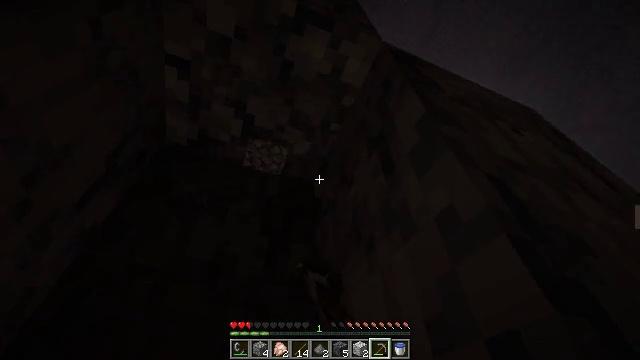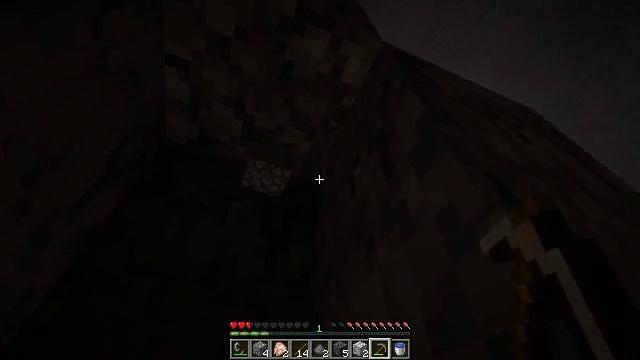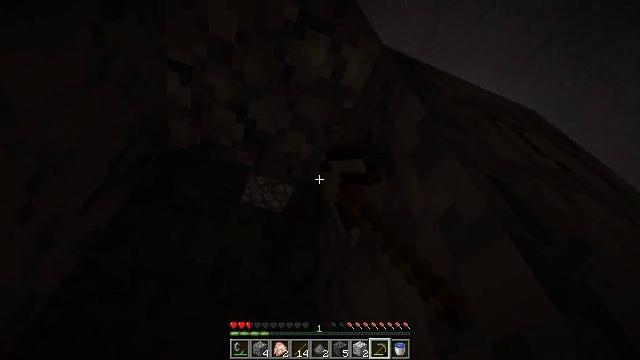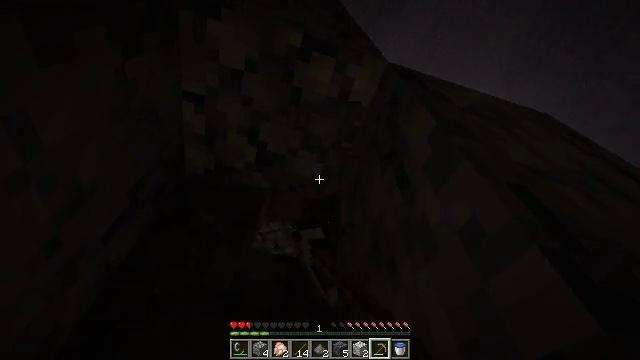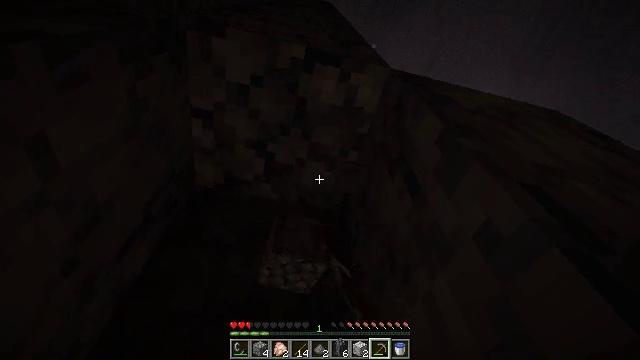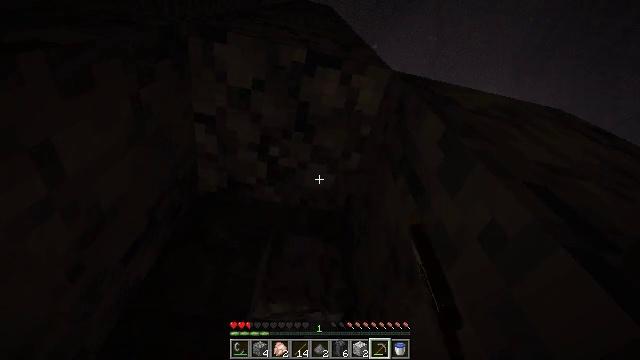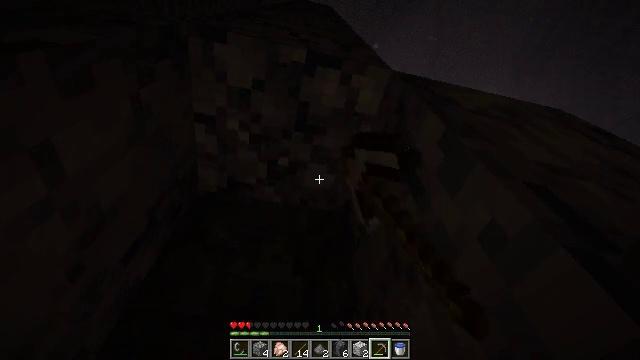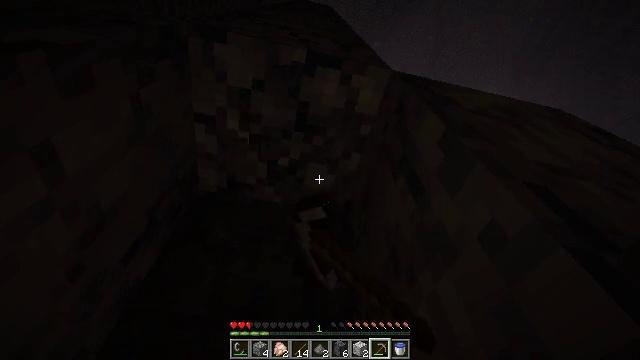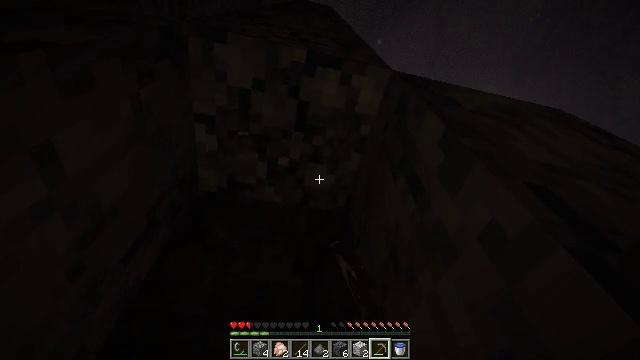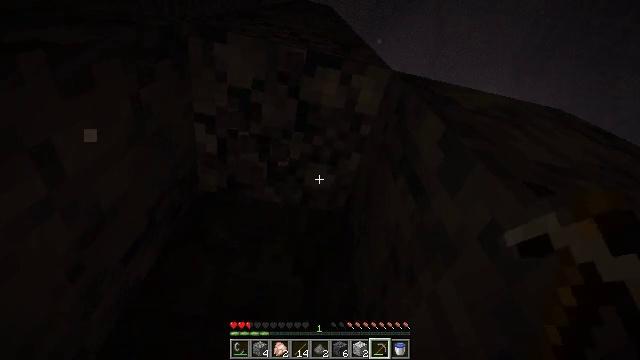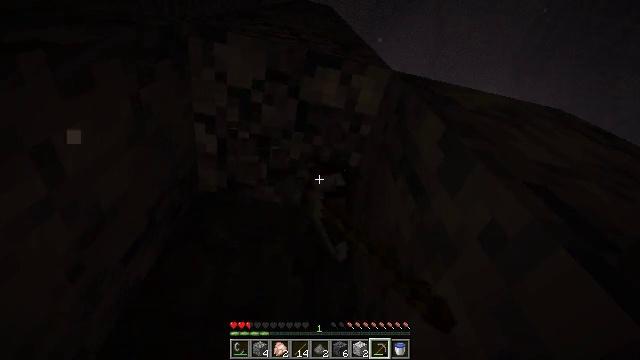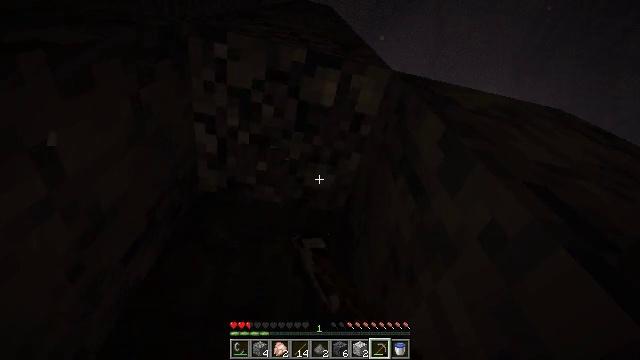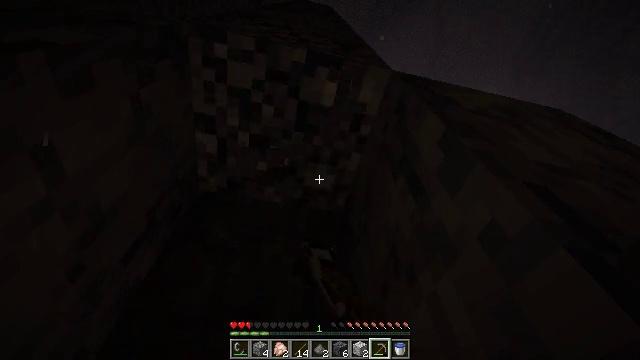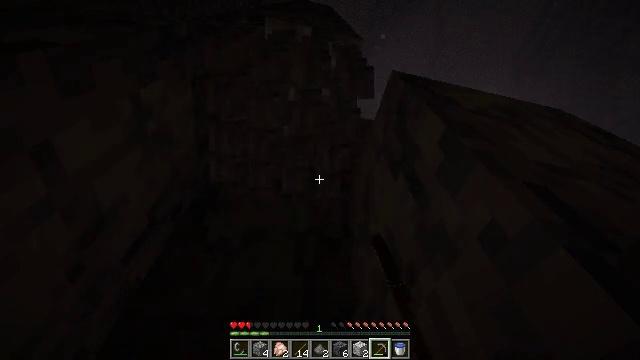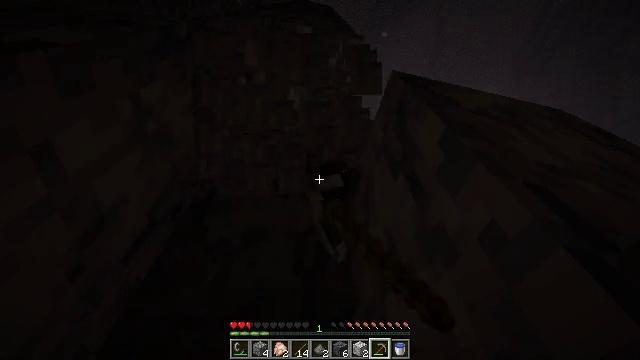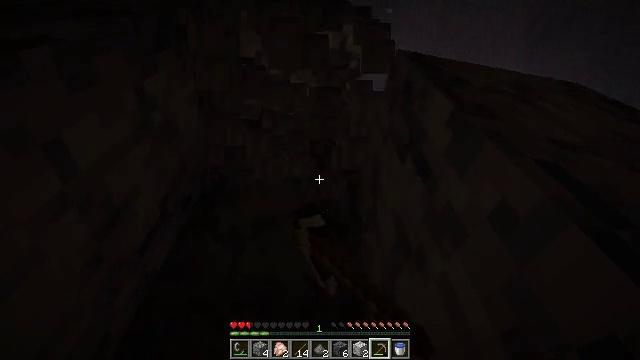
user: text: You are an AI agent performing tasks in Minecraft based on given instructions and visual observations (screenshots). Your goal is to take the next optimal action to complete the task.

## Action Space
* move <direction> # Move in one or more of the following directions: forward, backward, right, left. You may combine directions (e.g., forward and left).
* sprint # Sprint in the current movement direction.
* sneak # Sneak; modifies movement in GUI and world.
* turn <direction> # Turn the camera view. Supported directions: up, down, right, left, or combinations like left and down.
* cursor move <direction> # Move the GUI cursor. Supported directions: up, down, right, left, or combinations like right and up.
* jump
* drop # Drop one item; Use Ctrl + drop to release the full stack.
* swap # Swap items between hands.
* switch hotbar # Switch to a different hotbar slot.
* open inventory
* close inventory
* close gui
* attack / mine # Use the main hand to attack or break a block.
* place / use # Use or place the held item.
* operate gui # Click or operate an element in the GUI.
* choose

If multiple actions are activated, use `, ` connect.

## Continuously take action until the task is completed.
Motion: motion action
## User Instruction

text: Use a pickaxe to mine basalt.
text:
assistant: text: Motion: attack / mine
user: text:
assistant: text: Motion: attack / mine
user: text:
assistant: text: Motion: turn left and up, attack / mine
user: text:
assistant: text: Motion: turn left and up, attack / mine
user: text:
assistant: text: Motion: turn left, attack / mine
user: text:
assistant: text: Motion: attack / mine
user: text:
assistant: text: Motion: attack / mine
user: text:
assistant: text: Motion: attack / mine
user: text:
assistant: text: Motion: attack / mine
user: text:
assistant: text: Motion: attack / mine
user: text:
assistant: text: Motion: attack / mine
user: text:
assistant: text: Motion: attack / mine
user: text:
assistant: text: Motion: attack / mine
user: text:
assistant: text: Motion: attack / mine
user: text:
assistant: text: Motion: turn left and down, attack / mine
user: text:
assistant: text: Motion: turn left and down, attack / mine
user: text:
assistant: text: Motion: turn left and down, attack / mine
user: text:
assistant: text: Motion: turn left and down, attack / mine
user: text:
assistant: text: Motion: turn left and down, attack / mine
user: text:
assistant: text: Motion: turn left and down, attack / mine
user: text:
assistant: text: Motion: turn down, attack / mine
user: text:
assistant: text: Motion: turn down, attack / mine
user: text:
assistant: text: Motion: attack / mine
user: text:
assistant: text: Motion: turn down, attack / mine
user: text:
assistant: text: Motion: turn down, attack / mine
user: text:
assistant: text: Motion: attack / mine
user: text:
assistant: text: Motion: attack / mine
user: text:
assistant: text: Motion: attack / mine
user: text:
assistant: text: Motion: attack / mine
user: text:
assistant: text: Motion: attack / mine